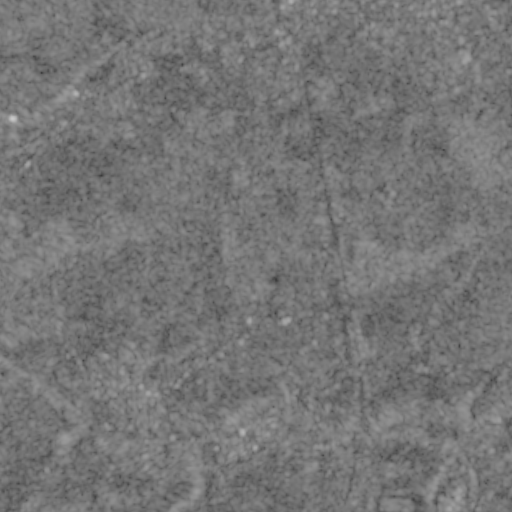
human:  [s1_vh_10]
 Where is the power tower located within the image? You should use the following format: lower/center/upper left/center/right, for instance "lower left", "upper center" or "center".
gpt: The power tower is located in the center right of the image.
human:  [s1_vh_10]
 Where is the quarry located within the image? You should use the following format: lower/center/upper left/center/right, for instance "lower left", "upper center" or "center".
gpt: The quarry is located in the lower right of the image.
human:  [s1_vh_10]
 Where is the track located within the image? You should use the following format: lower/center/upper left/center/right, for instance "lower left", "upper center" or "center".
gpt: The track is located in the lower left of the image.
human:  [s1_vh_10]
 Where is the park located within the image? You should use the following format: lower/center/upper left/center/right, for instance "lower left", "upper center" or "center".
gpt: There is no park in the image.

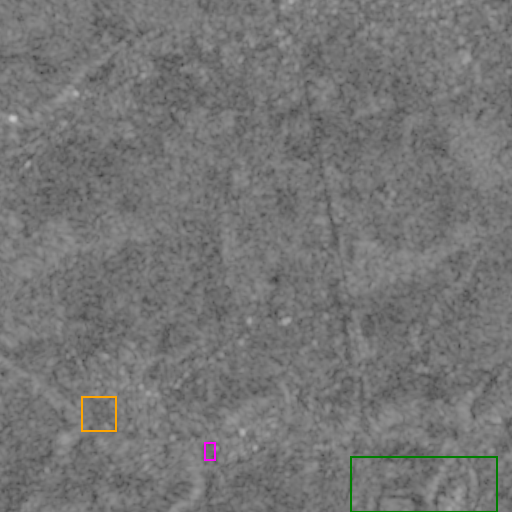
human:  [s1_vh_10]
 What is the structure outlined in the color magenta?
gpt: The structure outlined in magenta is a park.
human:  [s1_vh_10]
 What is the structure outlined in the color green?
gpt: The structure outlined in green is a quarry.
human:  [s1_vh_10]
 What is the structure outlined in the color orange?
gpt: The structure outlined in orange is a track.
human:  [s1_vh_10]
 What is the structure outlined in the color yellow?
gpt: There is no yellow outline.